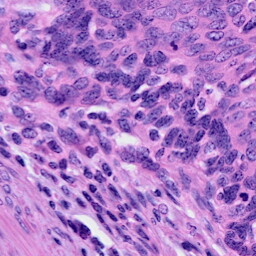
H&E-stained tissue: Cervix